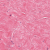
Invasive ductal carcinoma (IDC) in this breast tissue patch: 0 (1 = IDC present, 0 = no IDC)